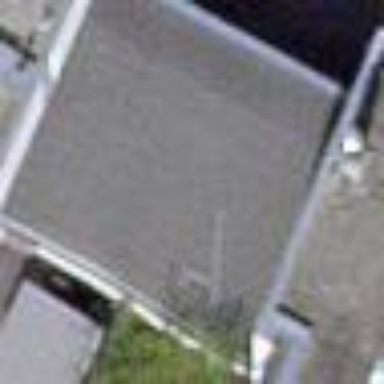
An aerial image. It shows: View of roof of building.